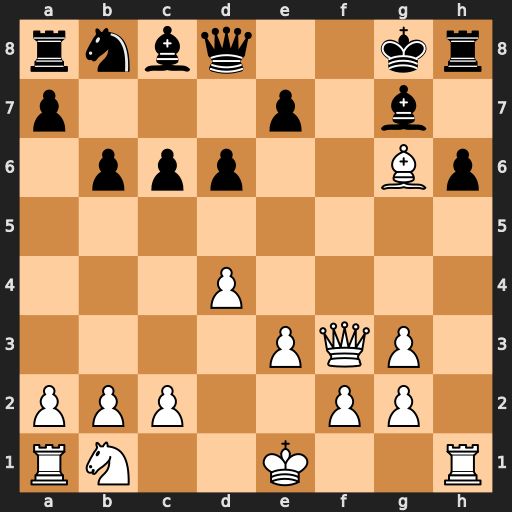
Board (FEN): rnbq2kr/p3p1b1/1ppp2Bp/8/3P4/4PQP1/PPP2PP1/RN2K2R
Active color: w
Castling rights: KQ
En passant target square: -
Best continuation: Qf7#